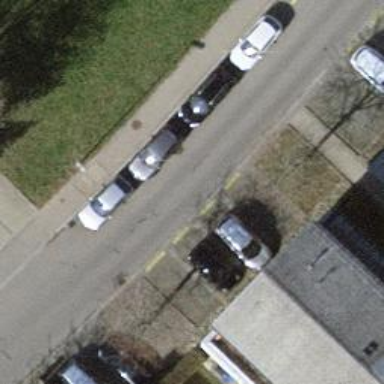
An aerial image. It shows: Street-side parking available in parallel orientation.